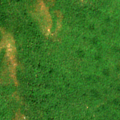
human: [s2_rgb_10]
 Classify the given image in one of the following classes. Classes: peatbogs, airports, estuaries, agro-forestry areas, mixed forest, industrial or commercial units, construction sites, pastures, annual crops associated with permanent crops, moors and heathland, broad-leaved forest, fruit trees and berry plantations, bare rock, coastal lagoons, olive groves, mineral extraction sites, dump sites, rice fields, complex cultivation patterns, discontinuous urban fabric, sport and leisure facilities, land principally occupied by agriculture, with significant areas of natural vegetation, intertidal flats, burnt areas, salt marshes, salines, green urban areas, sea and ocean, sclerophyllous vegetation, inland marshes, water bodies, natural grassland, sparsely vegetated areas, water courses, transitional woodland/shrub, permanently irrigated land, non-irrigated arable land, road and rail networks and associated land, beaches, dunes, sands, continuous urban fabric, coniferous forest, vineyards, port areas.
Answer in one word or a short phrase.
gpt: broad-leaved forest